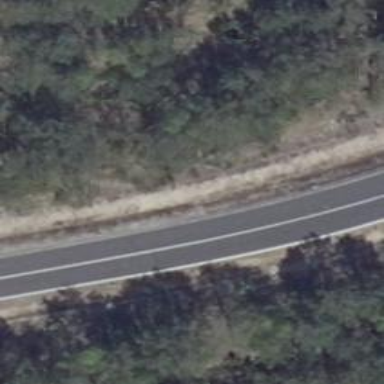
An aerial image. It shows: Tertiary road with asphalt surface.